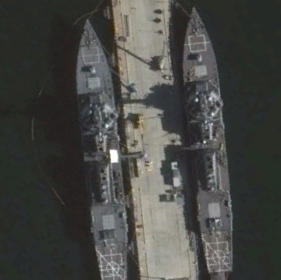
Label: destroyer